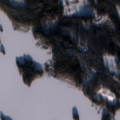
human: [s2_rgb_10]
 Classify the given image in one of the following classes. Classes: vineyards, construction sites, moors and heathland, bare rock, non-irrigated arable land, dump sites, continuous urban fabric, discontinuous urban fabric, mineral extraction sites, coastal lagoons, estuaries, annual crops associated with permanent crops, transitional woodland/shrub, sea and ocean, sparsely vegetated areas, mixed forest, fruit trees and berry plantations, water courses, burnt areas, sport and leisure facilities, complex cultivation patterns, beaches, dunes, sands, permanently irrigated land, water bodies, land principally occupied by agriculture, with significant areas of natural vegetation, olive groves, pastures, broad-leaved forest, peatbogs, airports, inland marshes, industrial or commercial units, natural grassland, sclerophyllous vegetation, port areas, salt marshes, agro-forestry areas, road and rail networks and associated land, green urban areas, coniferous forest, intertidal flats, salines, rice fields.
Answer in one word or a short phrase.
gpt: broad-leaved forest, coniferous forest, water bodies